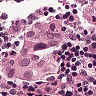
Metastatic tissue present: yes